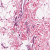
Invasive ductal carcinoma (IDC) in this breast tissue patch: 0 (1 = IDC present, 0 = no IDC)